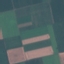
Label: AnnualCrop